Interaction volume radius: 5 \u00c5
Interaction volume height: 30 \u00c5
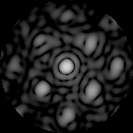
Disorder parameter: 0.4126